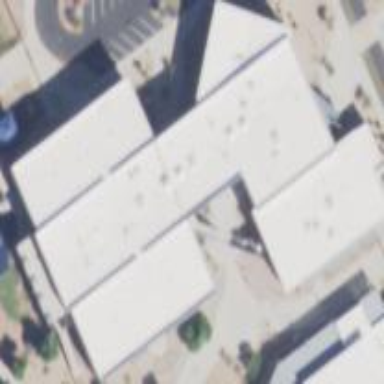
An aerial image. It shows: School building.